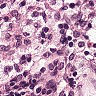
Metastatic tissue present: no